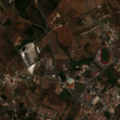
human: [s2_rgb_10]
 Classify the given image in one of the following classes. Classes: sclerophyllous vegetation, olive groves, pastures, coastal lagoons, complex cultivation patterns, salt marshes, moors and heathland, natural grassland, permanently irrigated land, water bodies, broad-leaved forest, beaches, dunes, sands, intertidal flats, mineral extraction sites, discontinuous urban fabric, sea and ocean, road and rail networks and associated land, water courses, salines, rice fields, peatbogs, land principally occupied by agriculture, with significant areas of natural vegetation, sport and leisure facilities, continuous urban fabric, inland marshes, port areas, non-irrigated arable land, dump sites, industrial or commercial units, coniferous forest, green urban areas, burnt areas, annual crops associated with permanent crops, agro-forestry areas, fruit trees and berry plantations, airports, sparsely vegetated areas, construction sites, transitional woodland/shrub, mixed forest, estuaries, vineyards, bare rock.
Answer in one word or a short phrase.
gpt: continuous urban fabric, discontinuous urban fabric, industrial or commercial units, complex cultivation patterns